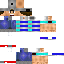
A male human skin with medium skin, wearing brown long hair dressed in a blue hoodie and blue pants, featuring a closed mouth.